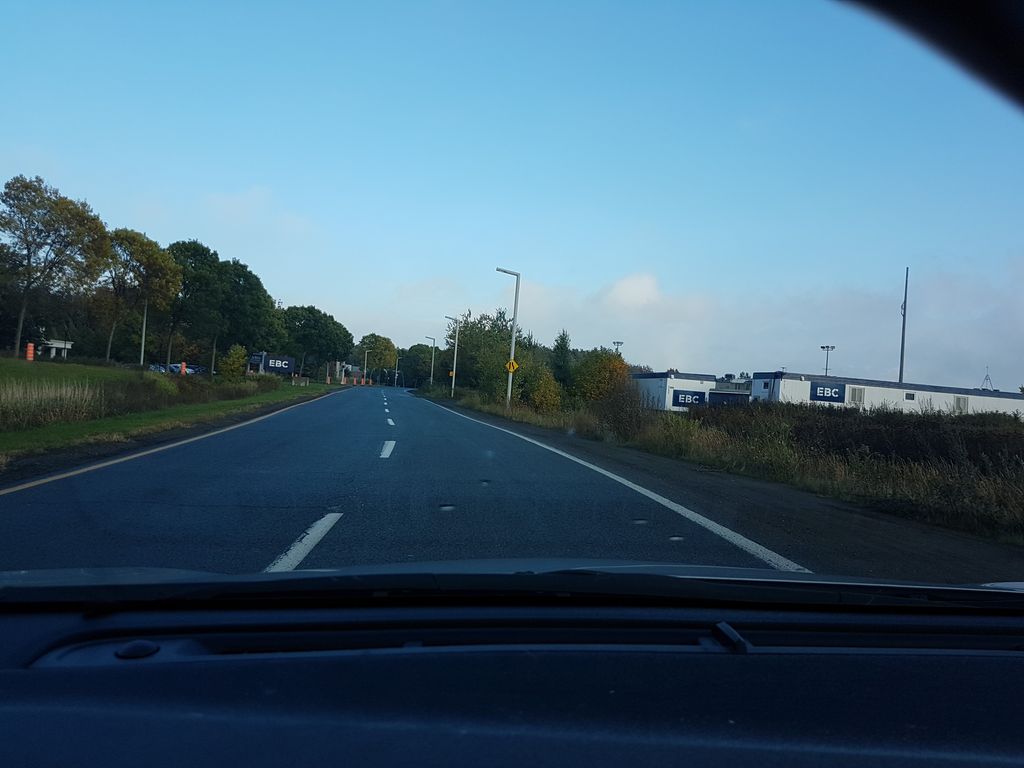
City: quebec_city